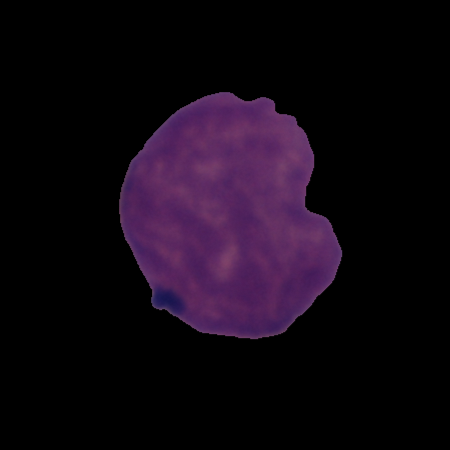
Label: cancer